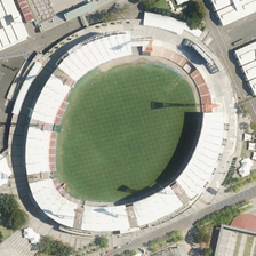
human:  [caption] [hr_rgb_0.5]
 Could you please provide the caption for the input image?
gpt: Here is a round white stadium among the other buildings.

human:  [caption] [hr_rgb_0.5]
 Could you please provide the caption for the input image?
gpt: This is a white playground.

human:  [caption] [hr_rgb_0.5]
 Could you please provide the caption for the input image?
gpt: This is a round white stadium in other buildings.

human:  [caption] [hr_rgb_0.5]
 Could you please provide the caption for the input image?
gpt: It's a round white stadium and other buildings.

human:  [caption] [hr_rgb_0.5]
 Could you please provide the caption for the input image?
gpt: There's a white stadium round here among other buildings.